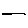
Label: line